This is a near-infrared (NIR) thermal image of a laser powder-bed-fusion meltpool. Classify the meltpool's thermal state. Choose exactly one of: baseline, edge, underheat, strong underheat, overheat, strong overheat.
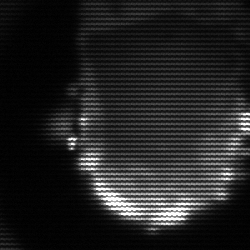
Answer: baseline